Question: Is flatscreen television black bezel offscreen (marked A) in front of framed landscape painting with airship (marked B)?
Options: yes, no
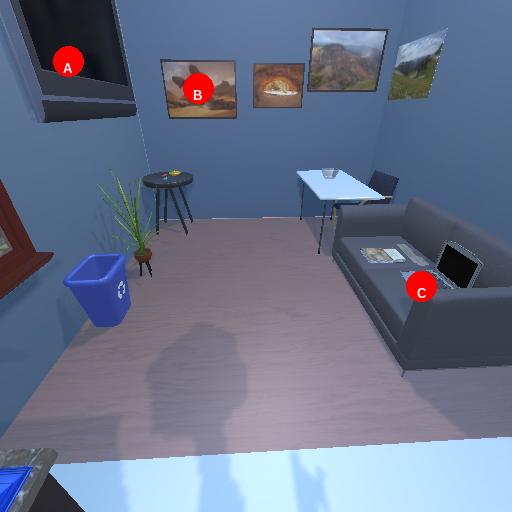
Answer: yes